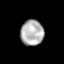
Tissue: prostate
Cell type: T cells
Senescence score: 0.3406
Nuclear area (px): 577
Mean DAPI intensity: 177.499